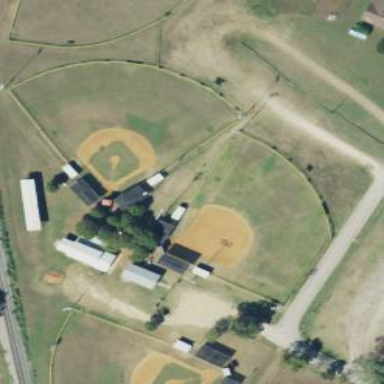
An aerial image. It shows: Sports centre specializing in baseball on leisure land.